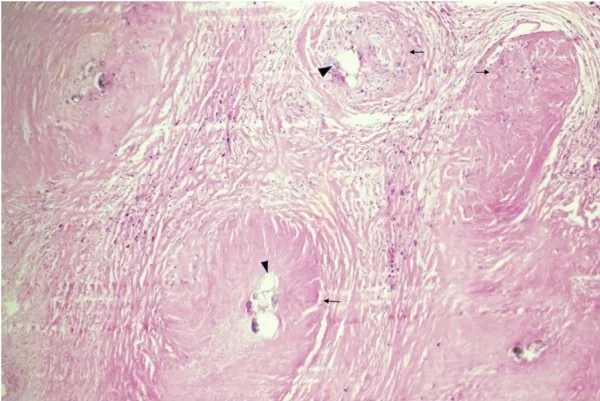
Medium-power view of periappendiceal tissue showing fibrosis and granulomas (arrows) surrounding calcified schistosoma ova (arrowheads) (H&E stain).
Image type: pathology (h&e)